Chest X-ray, AP view. Patient: 57 years old, sex M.
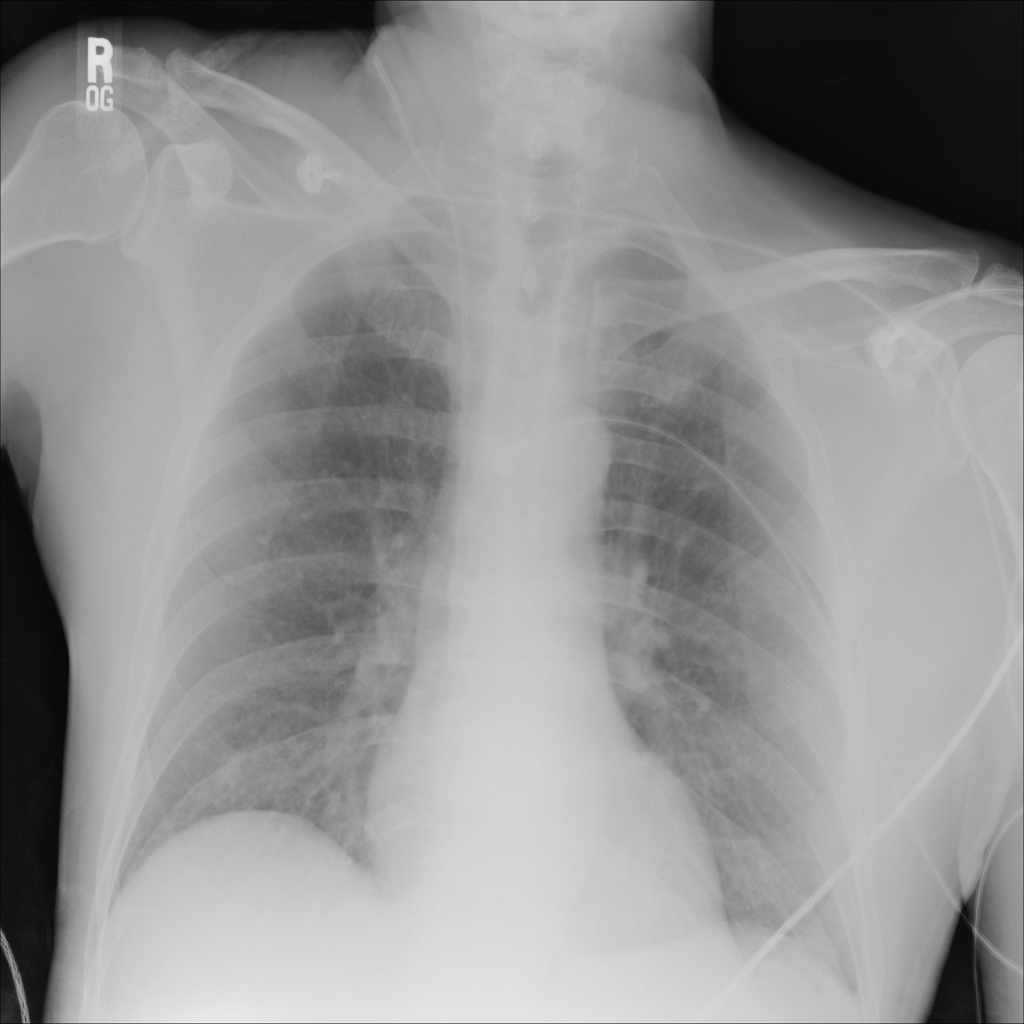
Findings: No Finding